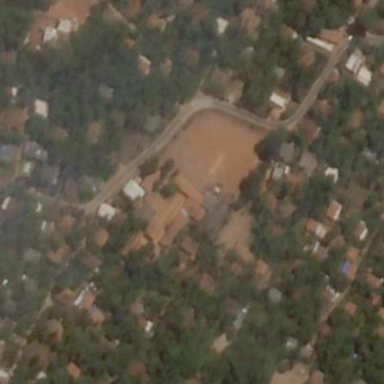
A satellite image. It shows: Playground belonging to the Earlalai Mahavidiyalaya school.